Field crop: maize
Growth stage: 2
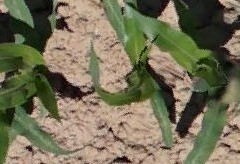
Species: maize